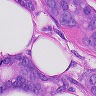
Metastatic tissue present: yes